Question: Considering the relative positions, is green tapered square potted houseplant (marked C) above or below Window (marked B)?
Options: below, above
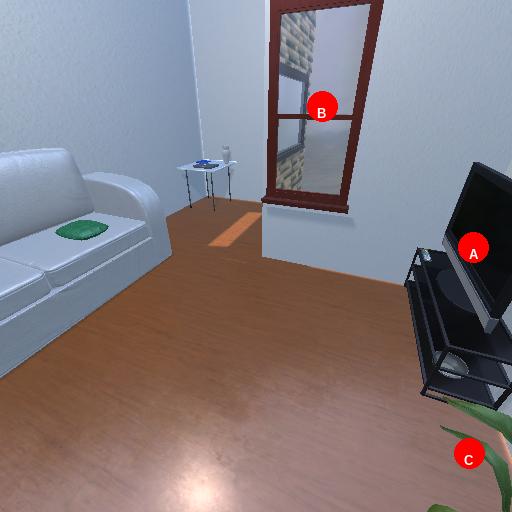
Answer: below